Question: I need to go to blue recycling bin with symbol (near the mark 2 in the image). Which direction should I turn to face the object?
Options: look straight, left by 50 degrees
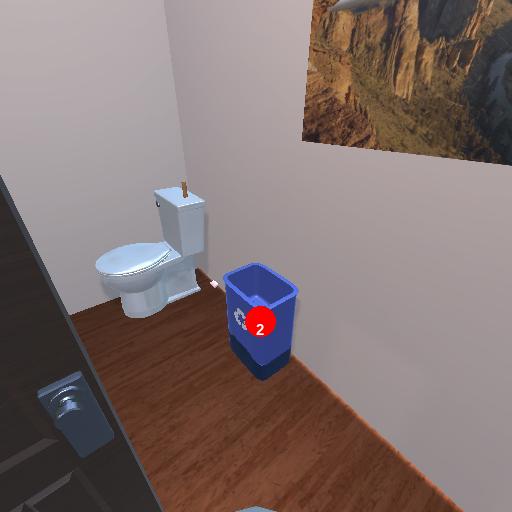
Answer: look straight